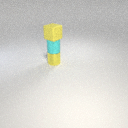
small yellow metal cylinder below small cyan rubber cylinder